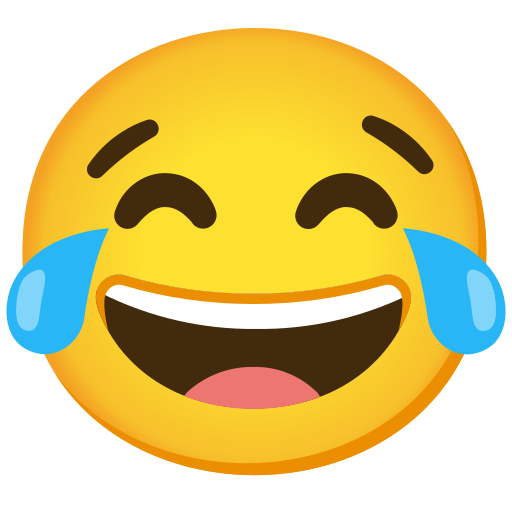
Emoji: 😂